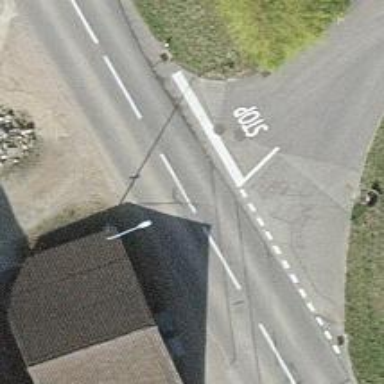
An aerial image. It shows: Road with stop sign.